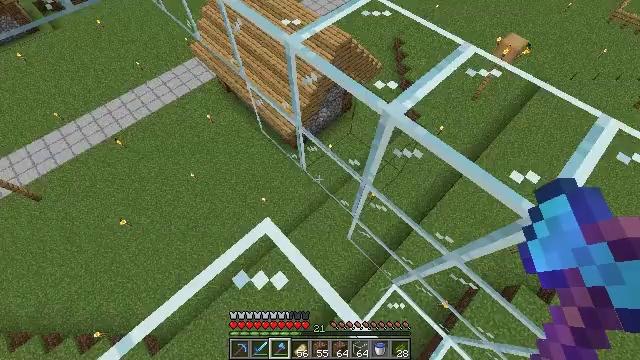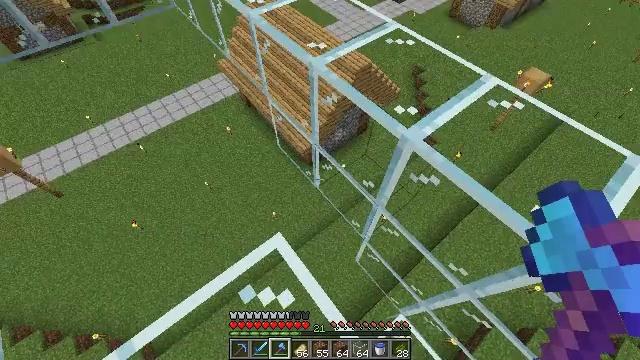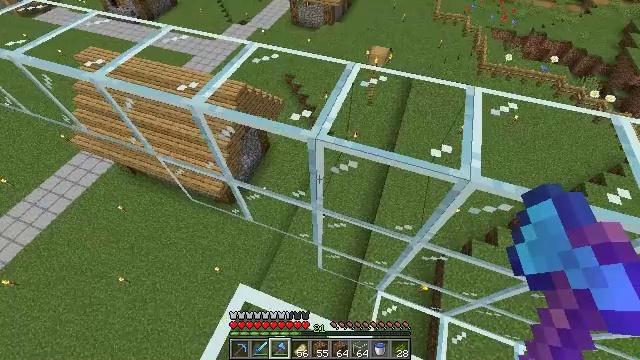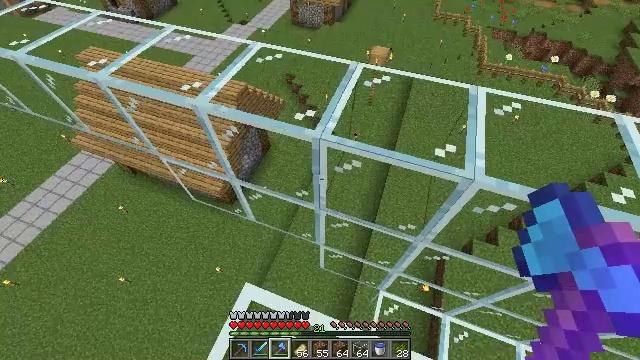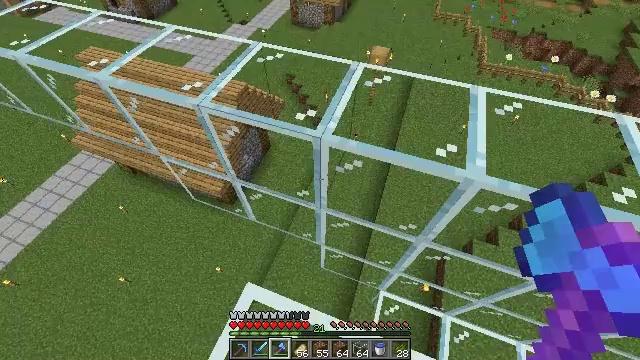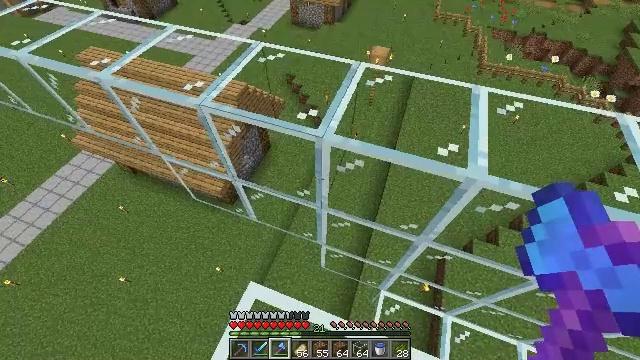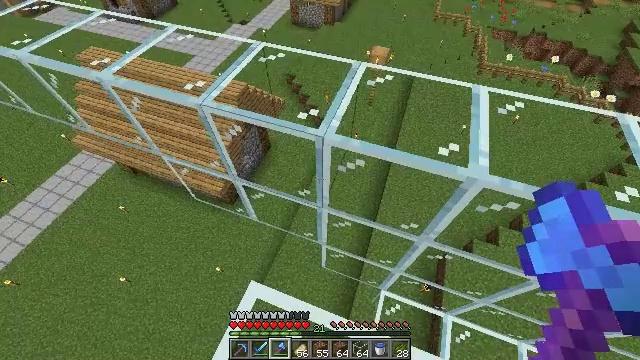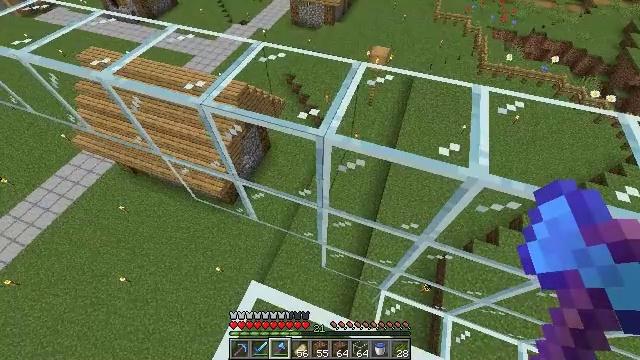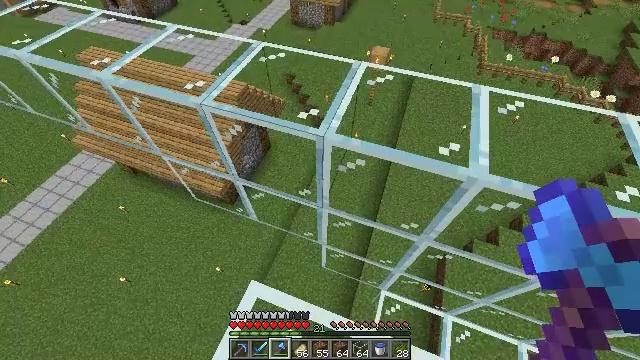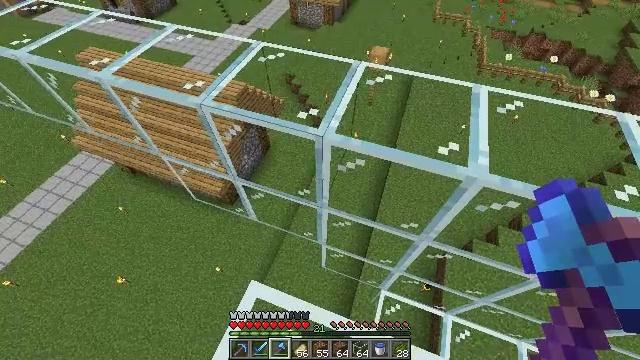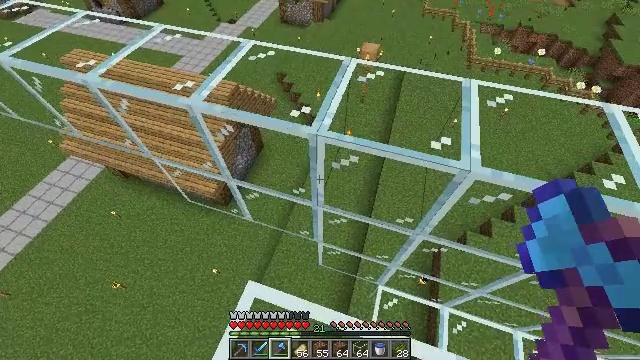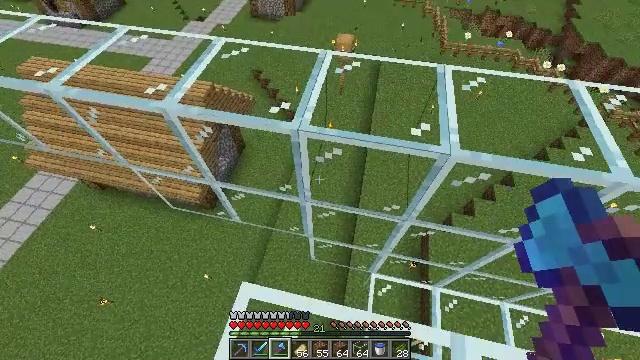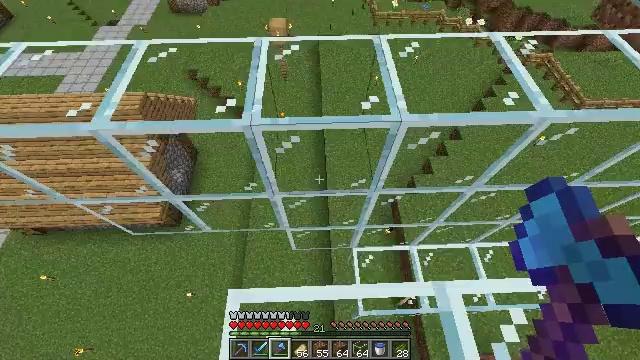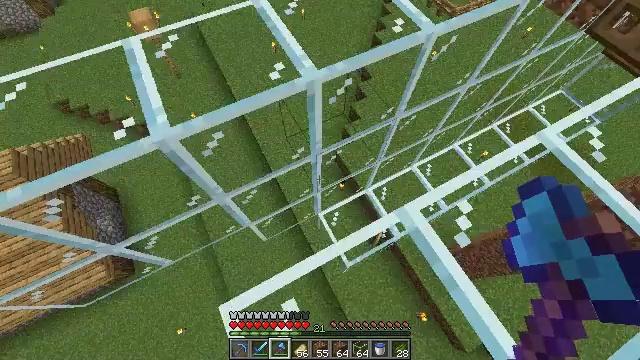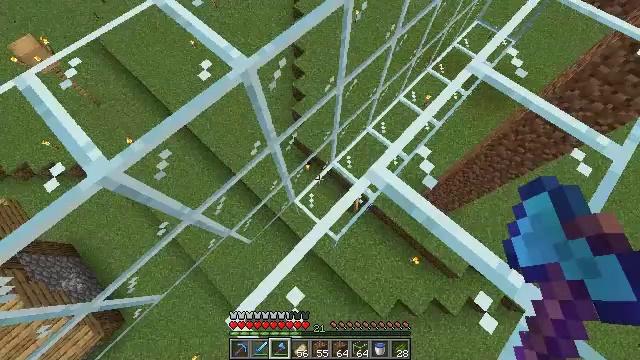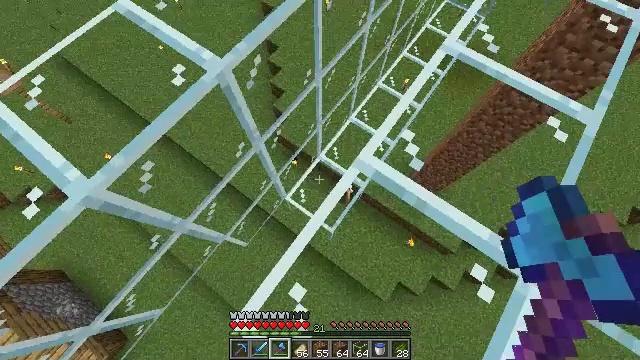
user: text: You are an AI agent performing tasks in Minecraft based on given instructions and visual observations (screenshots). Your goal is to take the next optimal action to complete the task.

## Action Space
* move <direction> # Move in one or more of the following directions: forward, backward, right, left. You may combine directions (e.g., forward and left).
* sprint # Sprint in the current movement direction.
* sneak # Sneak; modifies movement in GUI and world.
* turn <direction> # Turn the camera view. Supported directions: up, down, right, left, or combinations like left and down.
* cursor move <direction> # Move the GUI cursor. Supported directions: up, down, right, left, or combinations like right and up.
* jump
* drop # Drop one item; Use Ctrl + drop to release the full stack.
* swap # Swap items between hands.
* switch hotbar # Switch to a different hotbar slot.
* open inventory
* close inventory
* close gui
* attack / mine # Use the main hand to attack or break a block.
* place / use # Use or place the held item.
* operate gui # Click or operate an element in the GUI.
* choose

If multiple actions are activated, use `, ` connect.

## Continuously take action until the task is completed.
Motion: motion action
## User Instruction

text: Remove the oak trapdoor from its place.
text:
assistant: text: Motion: move left, sneak
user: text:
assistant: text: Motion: move left, sneak, turn right and up
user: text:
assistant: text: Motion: sneak
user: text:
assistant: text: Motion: sneak
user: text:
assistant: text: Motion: sneak
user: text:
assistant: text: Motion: sneak
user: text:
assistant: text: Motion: sneak
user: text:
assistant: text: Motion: sneak
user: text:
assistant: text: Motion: sneak
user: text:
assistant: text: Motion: sneak, turn right
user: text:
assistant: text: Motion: sneak, turn right and down
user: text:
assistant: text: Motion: sneak, turn right and down
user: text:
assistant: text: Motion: sneak, turn right and down
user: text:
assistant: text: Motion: sneak, turn right and down
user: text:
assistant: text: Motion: sneak, turn right and down
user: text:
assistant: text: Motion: sneak, turn right
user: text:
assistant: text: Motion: sneak
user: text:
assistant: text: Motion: sneak
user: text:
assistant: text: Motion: sneak
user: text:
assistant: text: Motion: move forward, sneak
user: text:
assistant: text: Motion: move forward, sneak
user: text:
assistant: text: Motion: move forward, sneak
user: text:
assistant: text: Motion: move forward, sneak
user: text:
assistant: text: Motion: sneak
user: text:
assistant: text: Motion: sneak
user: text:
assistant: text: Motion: sneak
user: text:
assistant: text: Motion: sneak
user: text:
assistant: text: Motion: sneak
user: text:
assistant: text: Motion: sneak
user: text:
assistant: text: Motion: sneak